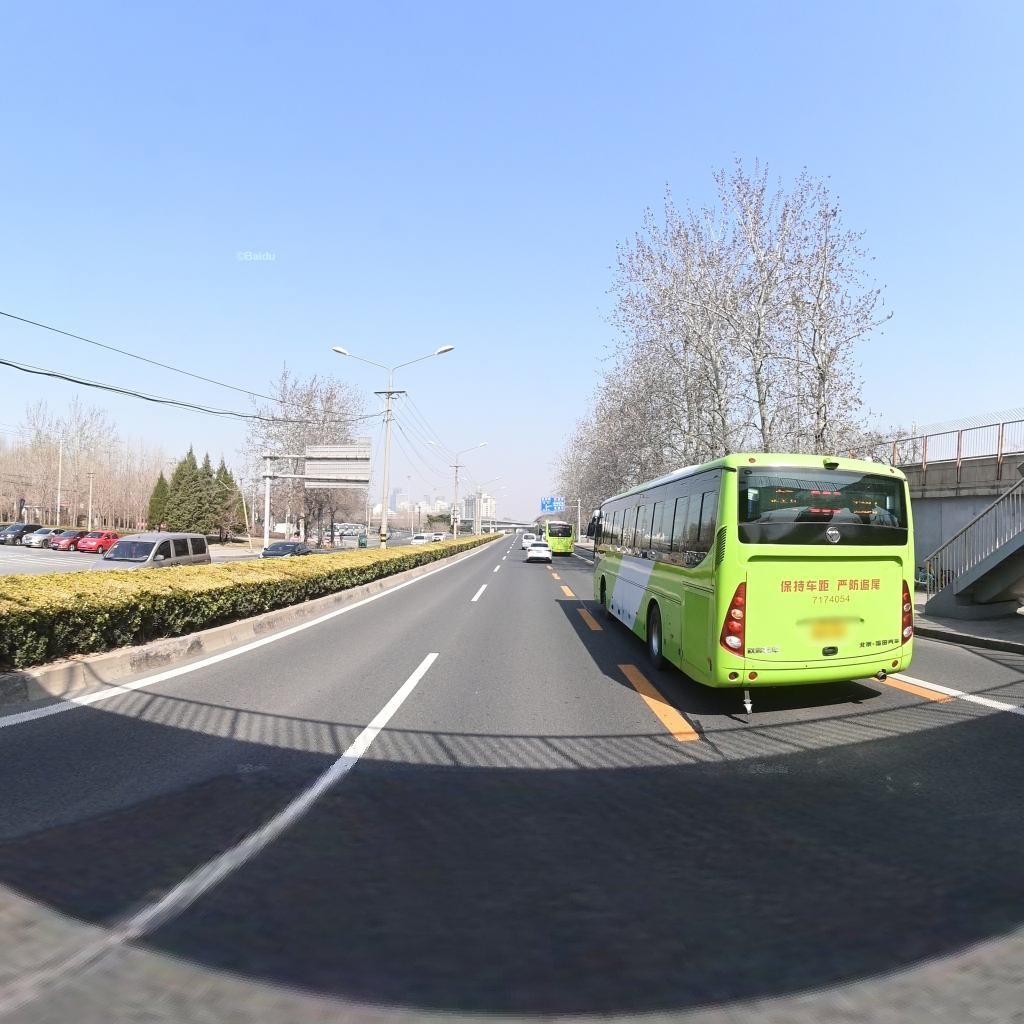
Region: Chaoyang
Road damage annotations: longitudinal patch